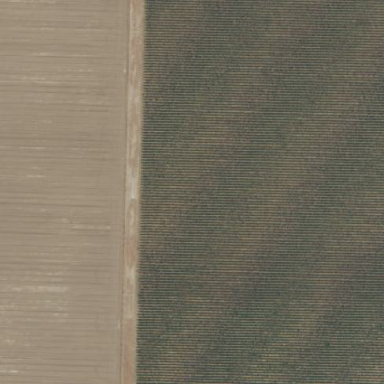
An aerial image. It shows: Almond orchard with rows of almond trees.